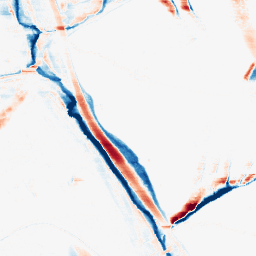
Category: morphological
Decomposition family: morphological_rect
Decomposition parameters: operation: average
width: 20
height: 3
Upsampling method: regularized
Upsampling parameters: scale: 2
lambda_reg: 0.01
Upsampling scale: 2